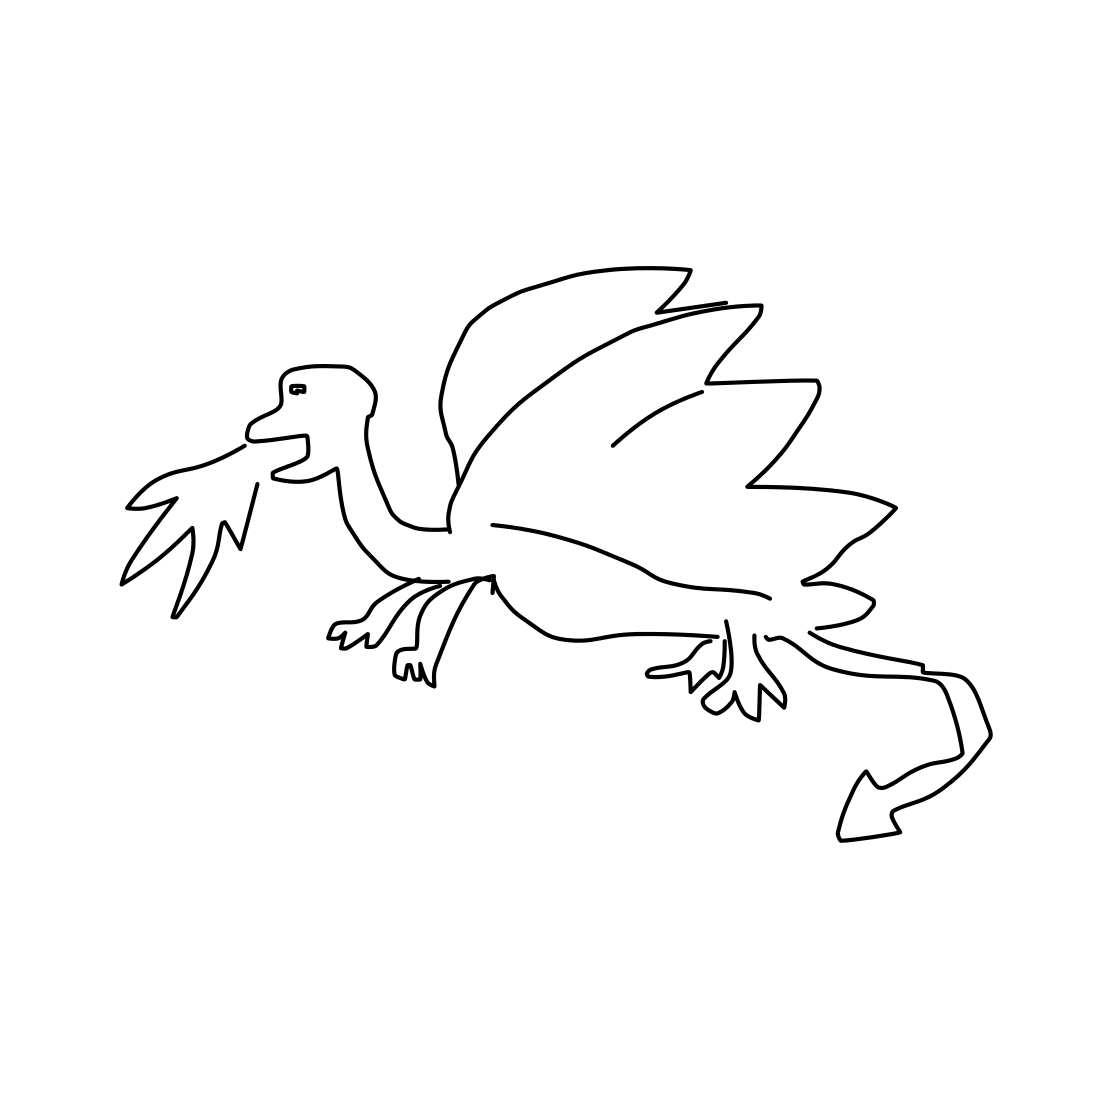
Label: dragon